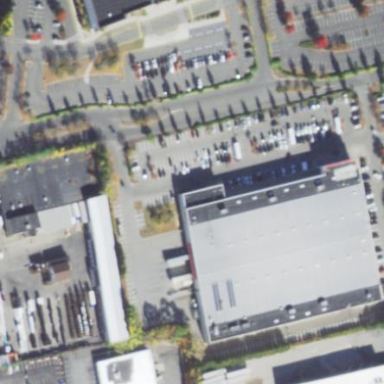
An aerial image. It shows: Wholesale shop located in commercial building.